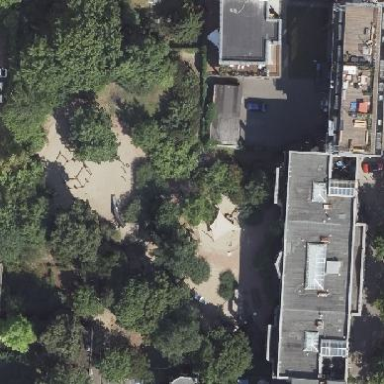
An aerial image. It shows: Kindergarten.